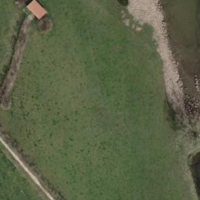
EUNIS habitat code: 52
Species observed at this site:
Prunus padus